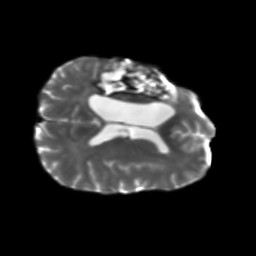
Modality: T2w
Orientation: axial
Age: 42
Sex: male
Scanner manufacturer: siemens
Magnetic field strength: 3 T
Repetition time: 5.25 s
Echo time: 0.08 s